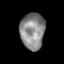
Tissue: lung
Cell type: Epithelial cells
Senescence score: 0.1608
Nuclear area (px): 868
Mean DAPI intensity: 137.136